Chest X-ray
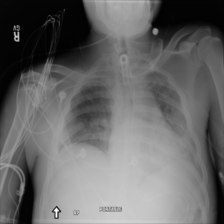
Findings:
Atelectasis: negative
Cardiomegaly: positive
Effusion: negative
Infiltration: positive
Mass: negative
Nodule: negative
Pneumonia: negative
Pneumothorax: negative
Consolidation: negative
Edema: negative
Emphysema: negative
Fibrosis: positive
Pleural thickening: negative
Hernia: negative